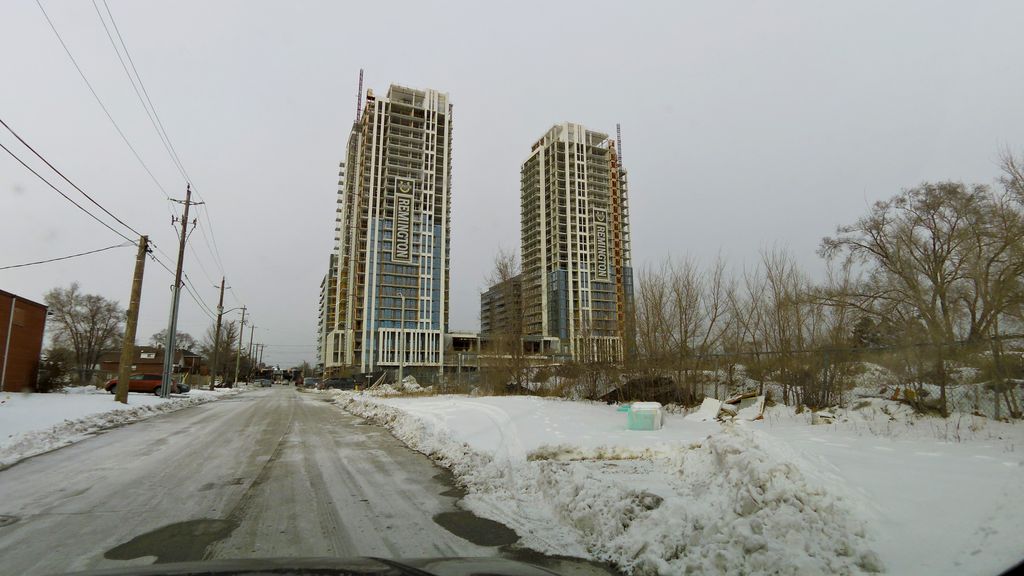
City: toronto